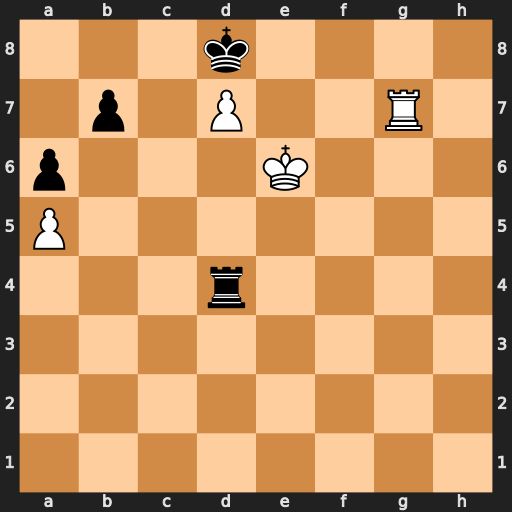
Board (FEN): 3k4/1p1P2R1/p3K3/P7/3r4/8/8/8
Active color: w
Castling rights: -
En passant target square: -
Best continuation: Rg8+ Kc7 Rc8#